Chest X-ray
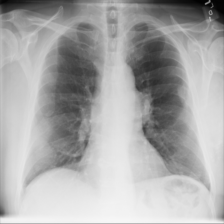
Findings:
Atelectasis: negative
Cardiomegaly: negative
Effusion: negative
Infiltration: negative
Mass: positive
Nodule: negative
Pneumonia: negative
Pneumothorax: negative
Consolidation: negative
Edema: negative
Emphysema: negative
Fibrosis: negative
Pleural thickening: negative
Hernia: negative